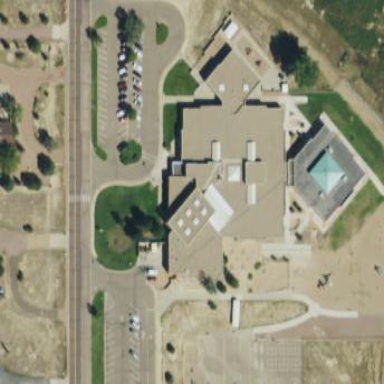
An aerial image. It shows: School building.